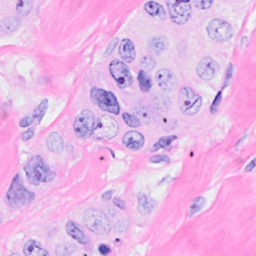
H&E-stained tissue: Breast